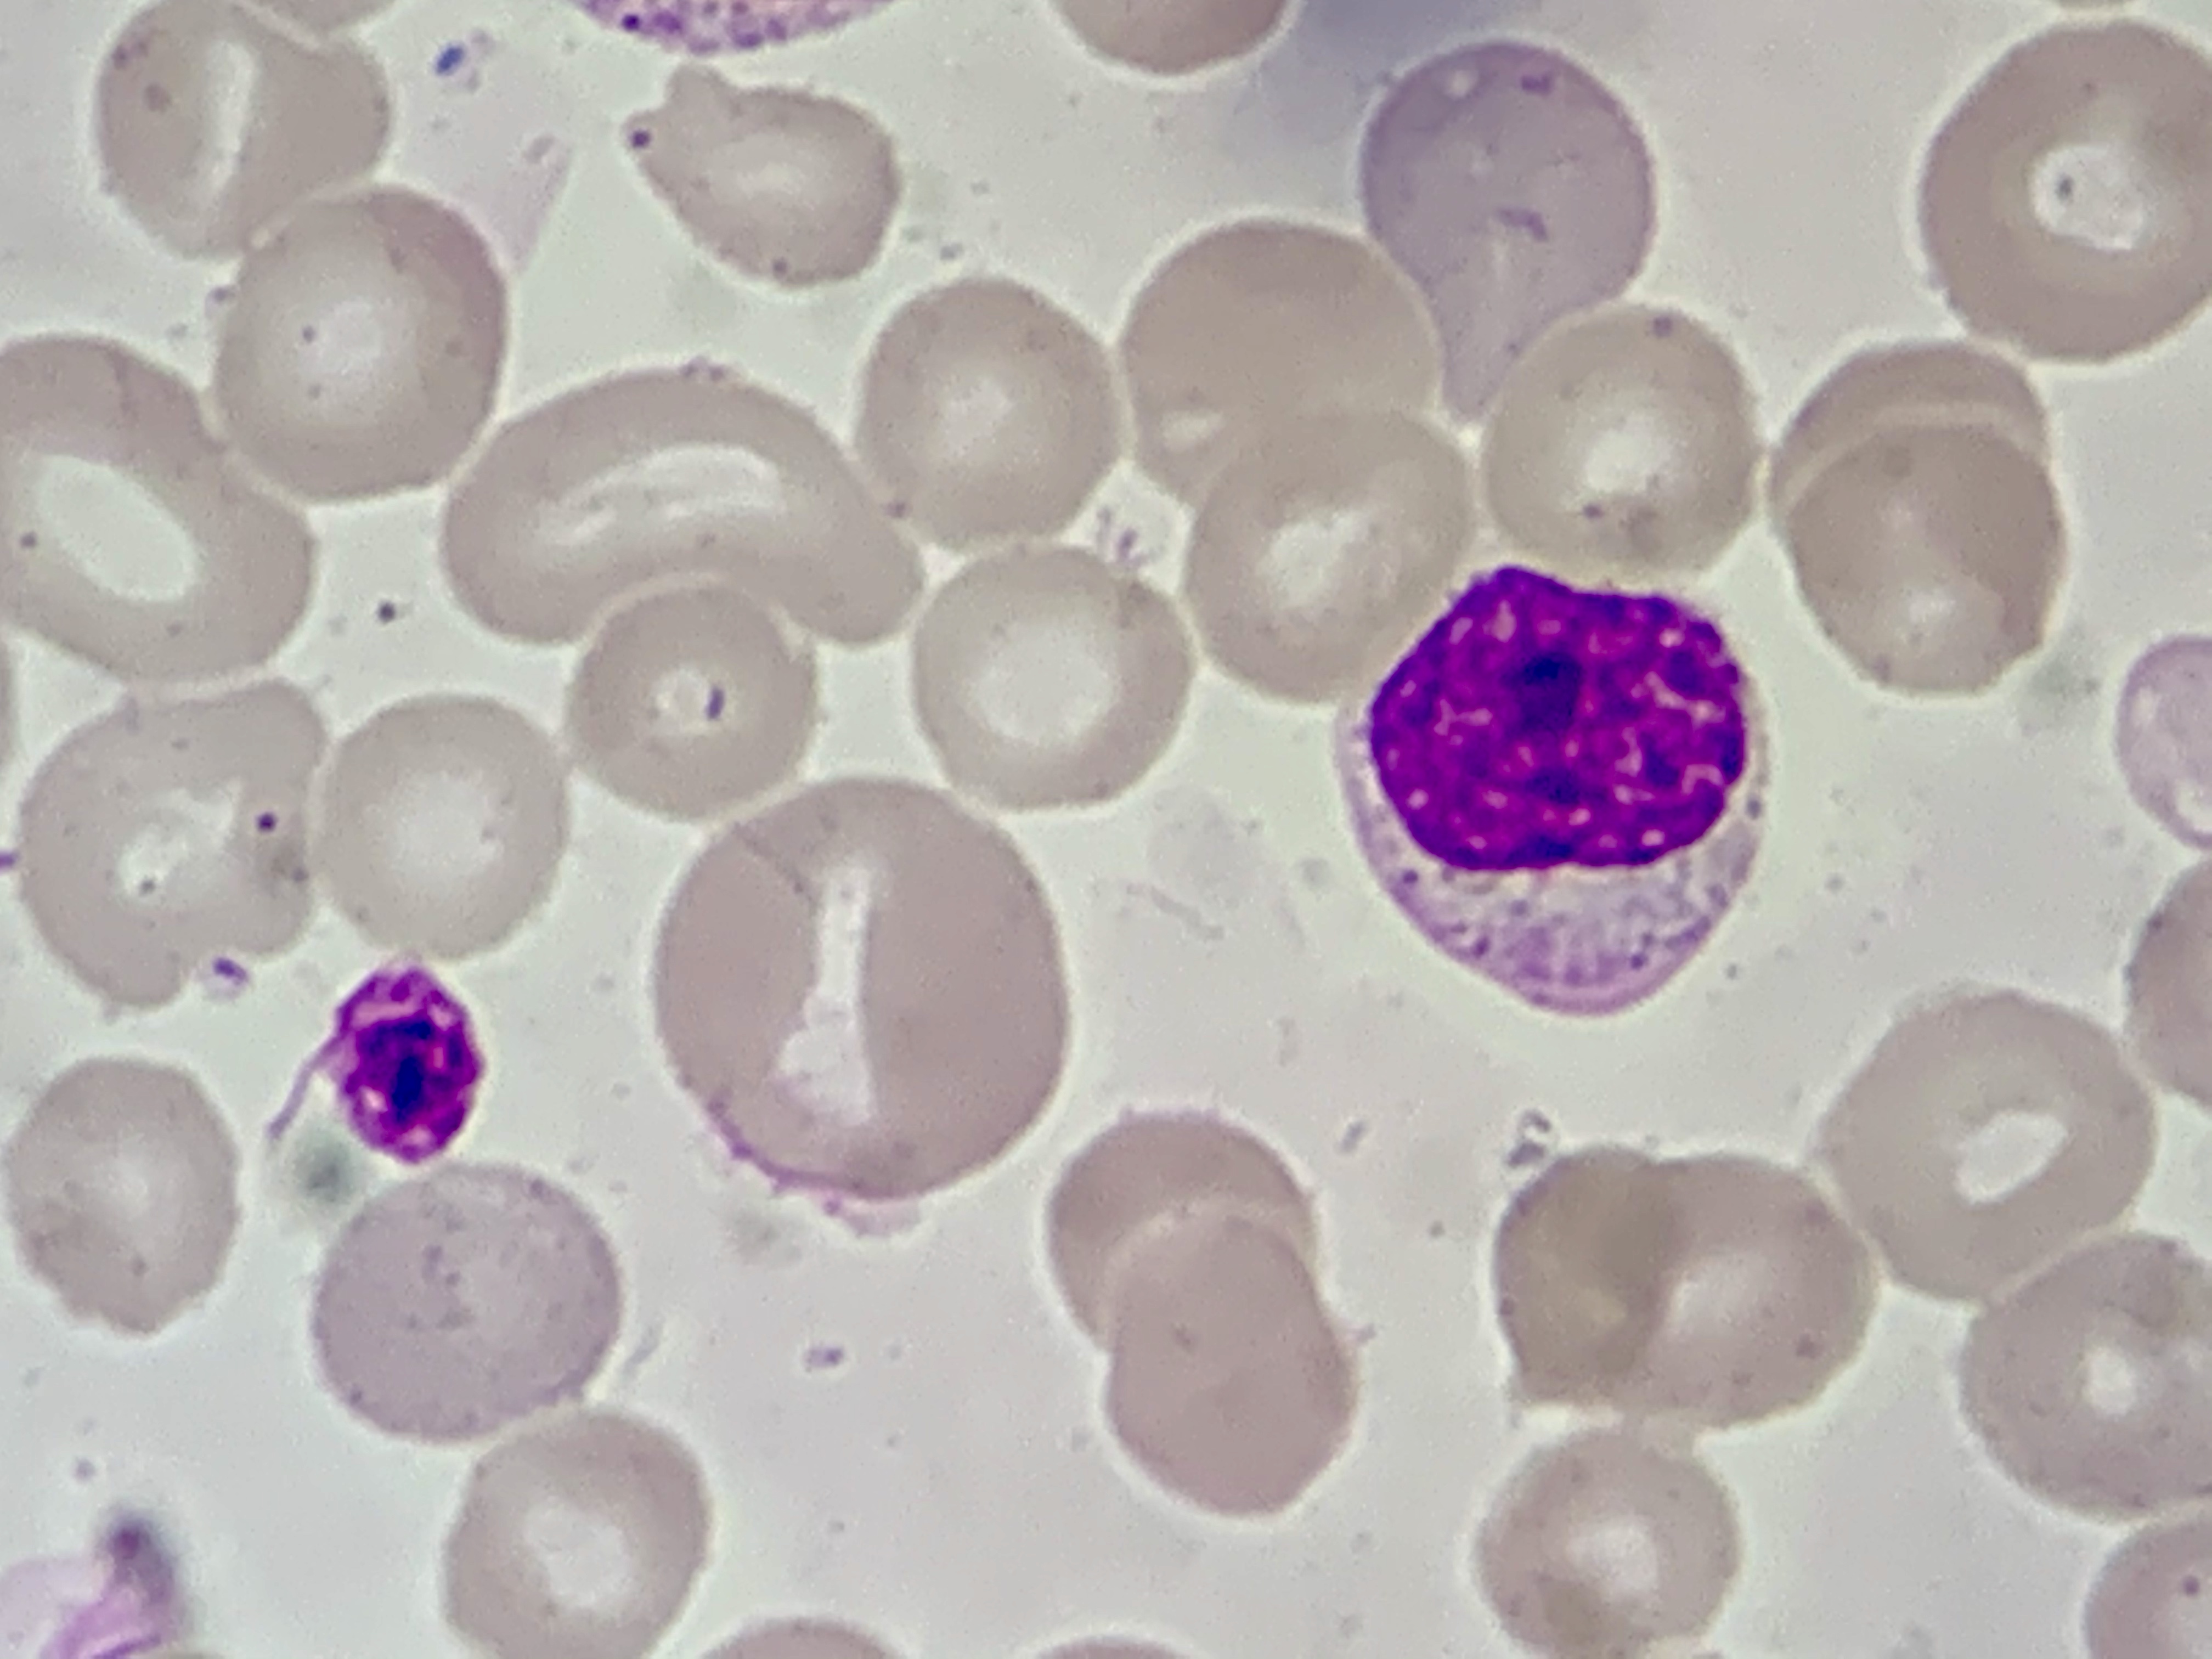
Cell type: LYMPHOCYTES